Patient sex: F
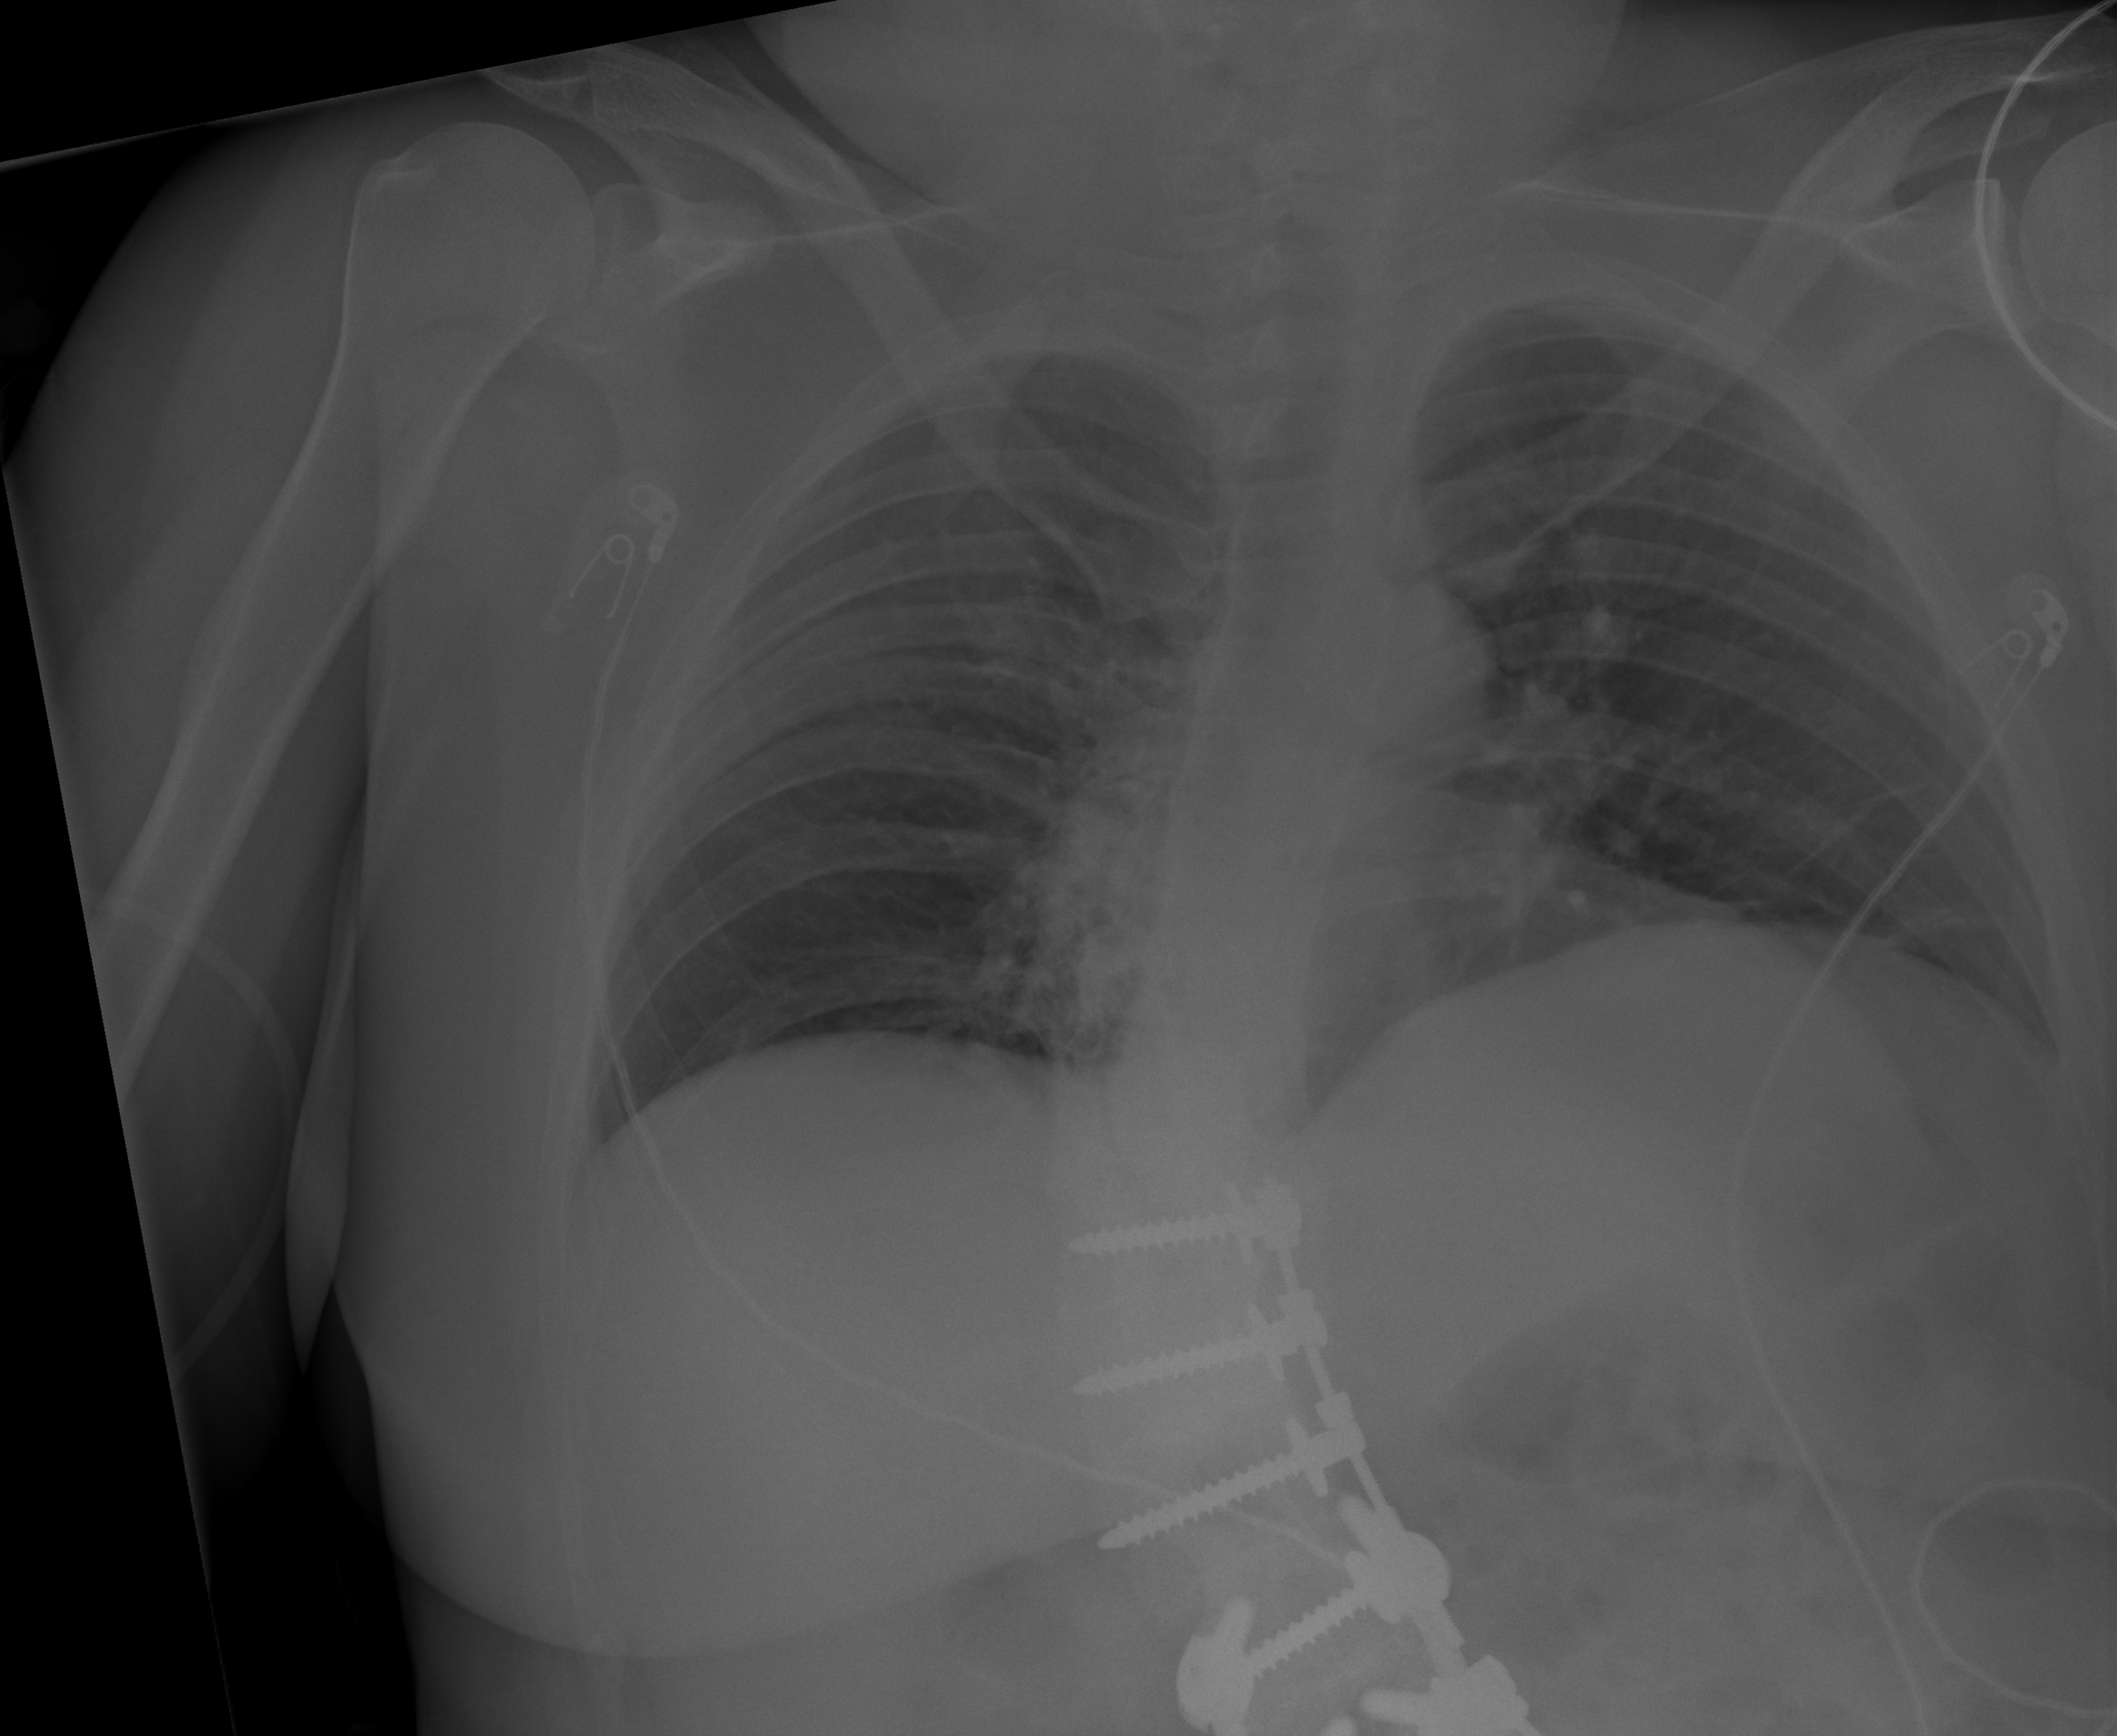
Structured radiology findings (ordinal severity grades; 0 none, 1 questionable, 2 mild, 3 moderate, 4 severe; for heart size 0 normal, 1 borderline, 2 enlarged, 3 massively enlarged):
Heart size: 0
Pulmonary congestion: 0
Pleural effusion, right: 0
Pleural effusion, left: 0
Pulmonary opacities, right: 0
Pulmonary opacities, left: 0
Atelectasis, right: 0
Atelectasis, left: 2